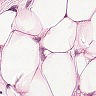
Metastatic tissue present: yes